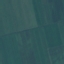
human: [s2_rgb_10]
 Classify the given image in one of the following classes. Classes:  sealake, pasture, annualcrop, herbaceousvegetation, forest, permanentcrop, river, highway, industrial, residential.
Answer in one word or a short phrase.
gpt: AnnualCrop